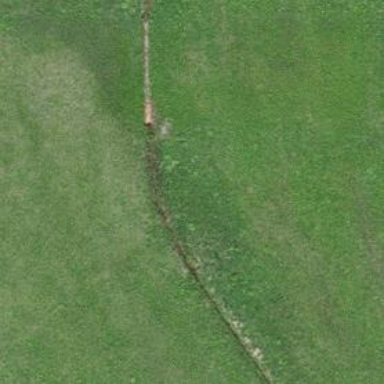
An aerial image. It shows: Ditch in the surroundings.